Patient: sex F, age 76
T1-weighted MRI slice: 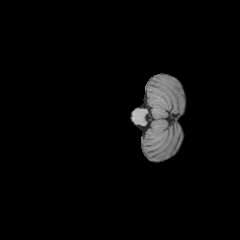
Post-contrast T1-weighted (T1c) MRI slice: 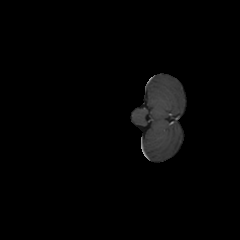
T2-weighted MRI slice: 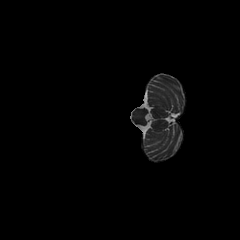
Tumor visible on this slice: no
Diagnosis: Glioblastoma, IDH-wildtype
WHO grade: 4